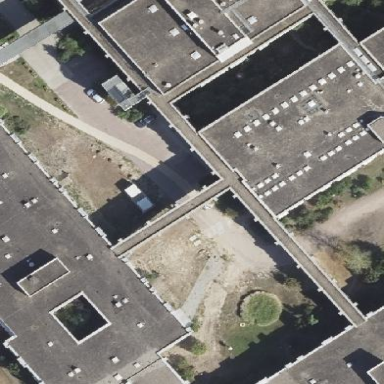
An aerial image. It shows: Hospital building.